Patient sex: M
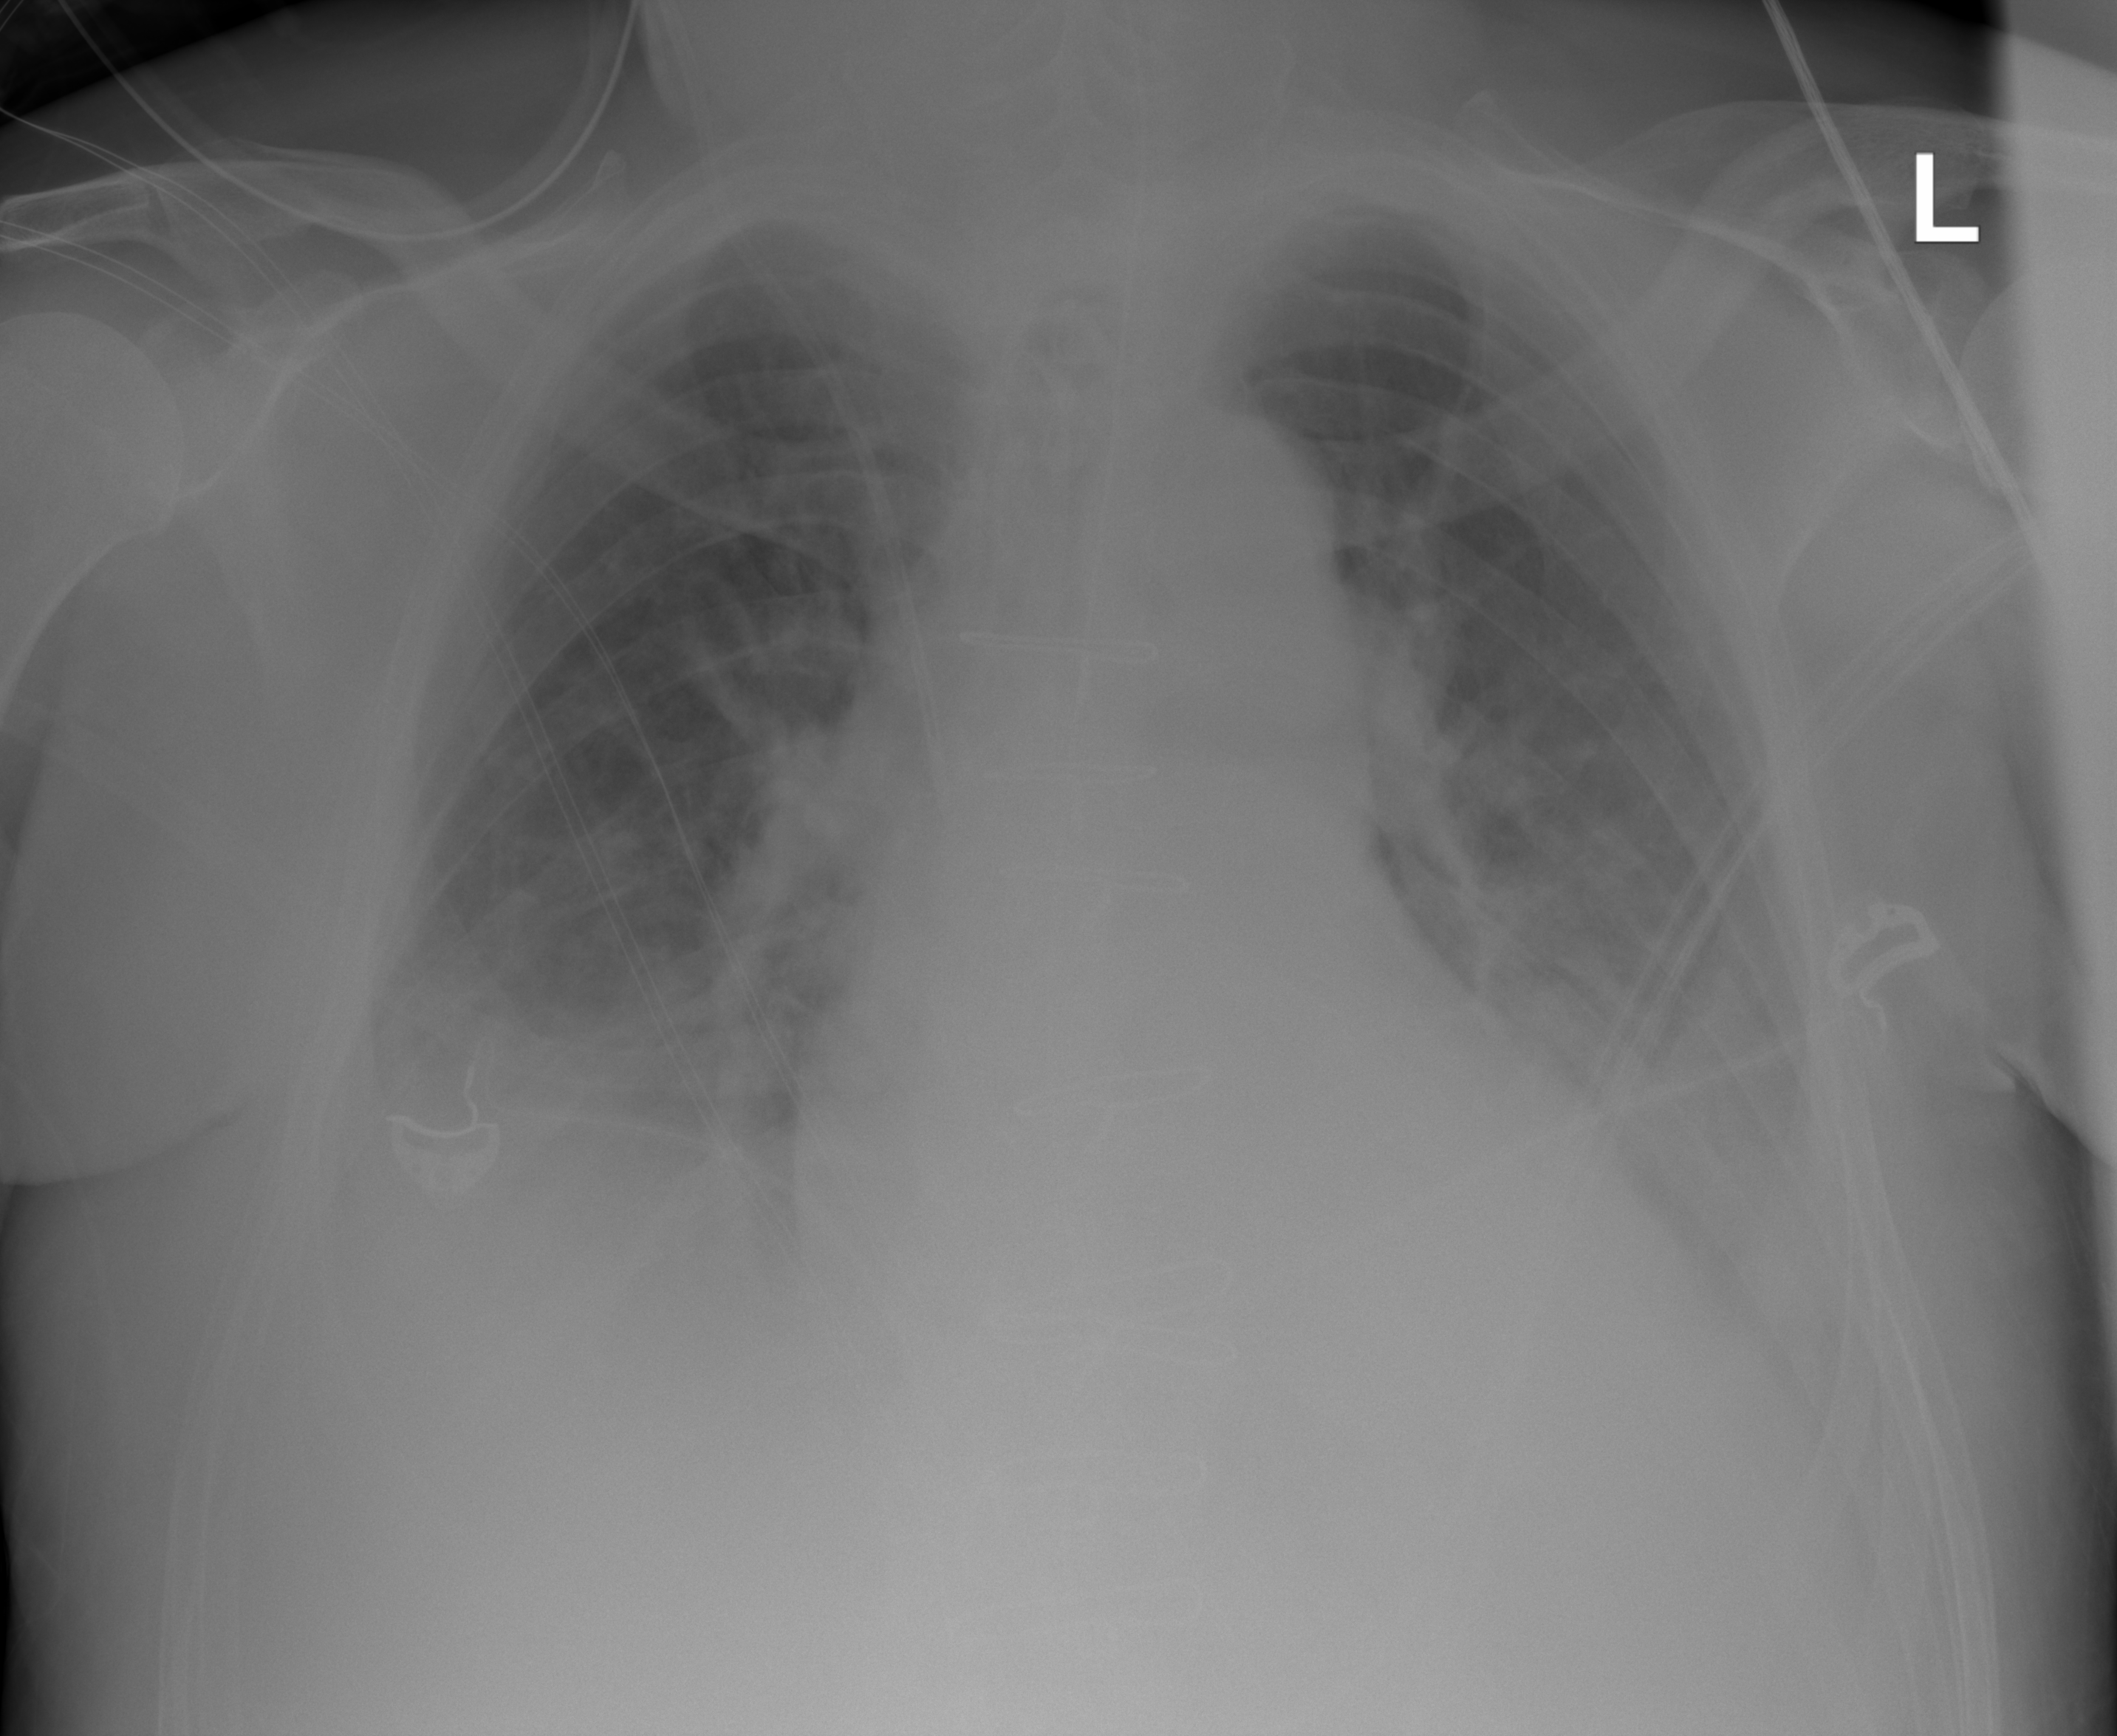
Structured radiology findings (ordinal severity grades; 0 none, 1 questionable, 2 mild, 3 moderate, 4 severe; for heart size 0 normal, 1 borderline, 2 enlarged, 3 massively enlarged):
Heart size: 0
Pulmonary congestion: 2
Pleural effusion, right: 2
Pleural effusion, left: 2
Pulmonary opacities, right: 1
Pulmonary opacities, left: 1
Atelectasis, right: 2
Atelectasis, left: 2